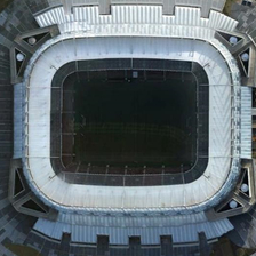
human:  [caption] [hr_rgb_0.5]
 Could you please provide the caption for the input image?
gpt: The playground is in a huge white rectangular stadium.

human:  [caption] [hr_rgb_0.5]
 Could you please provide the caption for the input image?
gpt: A playground is in a large white rectangular stadium.

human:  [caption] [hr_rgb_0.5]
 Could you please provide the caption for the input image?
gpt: The playground is in a large white rectangular stadium.

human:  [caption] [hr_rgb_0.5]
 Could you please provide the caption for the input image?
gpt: The playground is on a white rectangular stadium.

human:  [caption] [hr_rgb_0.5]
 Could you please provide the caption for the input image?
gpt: A large white rectangular stadium for the amusement park.